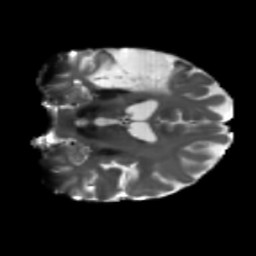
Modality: T2w
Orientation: coronal
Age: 66
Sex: male
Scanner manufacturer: siemens
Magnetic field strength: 3 T
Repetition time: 5.25 s
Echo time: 0.08 s